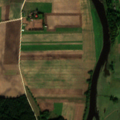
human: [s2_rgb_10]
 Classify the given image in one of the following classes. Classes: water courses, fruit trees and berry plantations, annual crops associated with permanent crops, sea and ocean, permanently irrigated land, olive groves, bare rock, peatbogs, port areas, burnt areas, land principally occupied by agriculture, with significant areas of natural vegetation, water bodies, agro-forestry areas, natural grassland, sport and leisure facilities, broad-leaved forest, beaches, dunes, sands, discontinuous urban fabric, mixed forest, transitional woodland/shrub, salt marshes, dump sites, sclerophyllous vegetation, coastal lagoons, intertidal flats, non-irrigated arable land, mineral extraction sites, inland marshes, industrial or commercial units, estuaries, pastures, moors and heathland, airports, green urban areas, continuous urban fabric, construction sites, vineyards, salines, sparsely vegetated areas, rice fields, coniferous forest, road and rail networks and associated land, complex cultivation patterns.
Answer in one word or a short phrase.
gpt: non-irrigated arable land, pastures, complex cultivation patterns, land principally occupied by agriculture, with significant areas of natural vegetation, broad-leaved forest